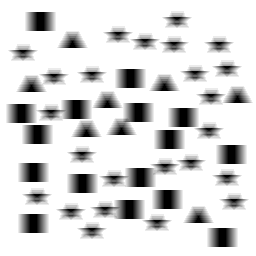
Squares: 16
Triangles: 8
Stars: 24
Total shapes: 48